Field crop: maize
Growth stage: 2
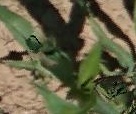
Species: maize